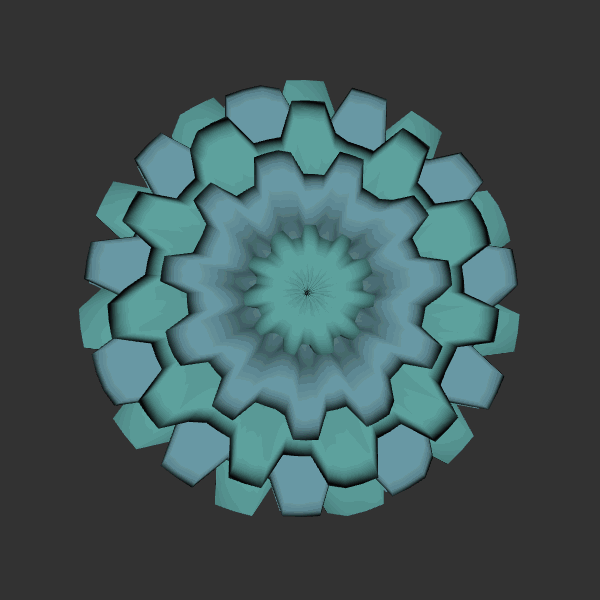
Background: dark